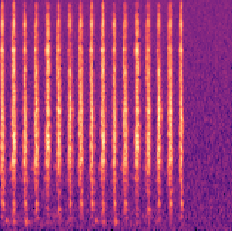
Sound class: Clock tick